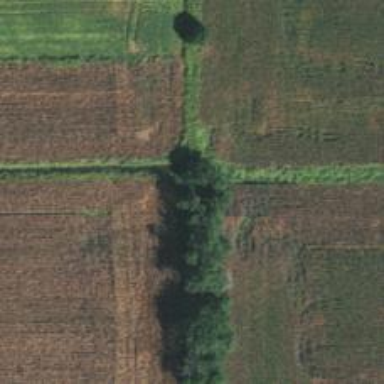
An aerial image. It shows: Row of trees in natural setting.